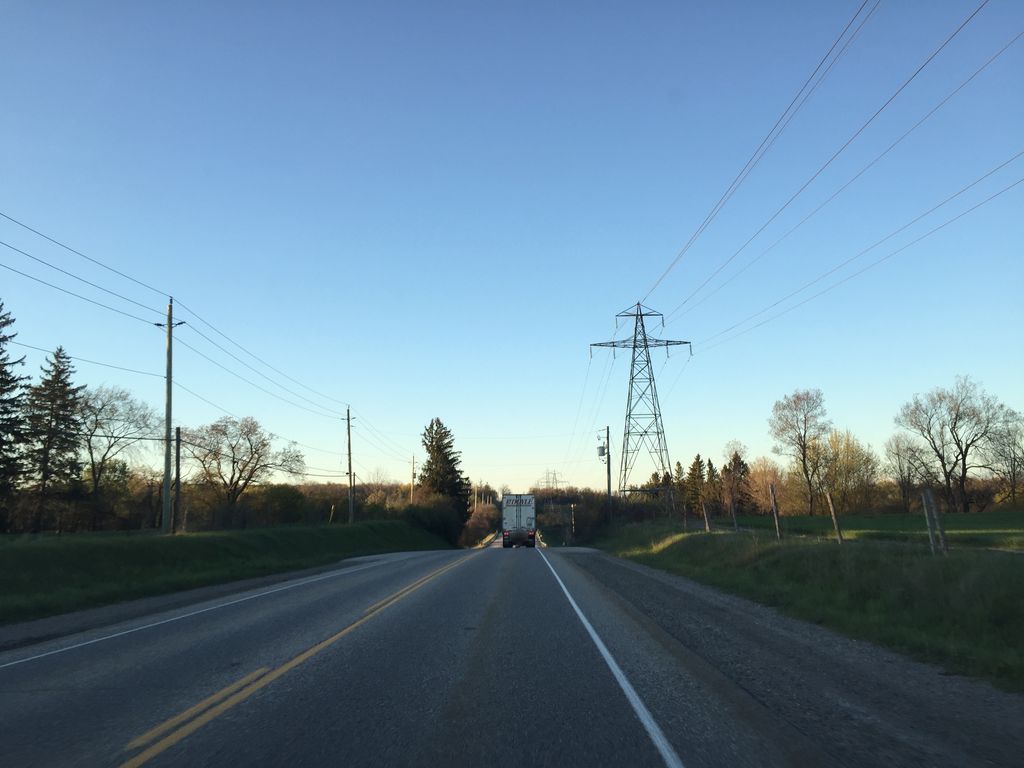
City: kitchener-waterloo